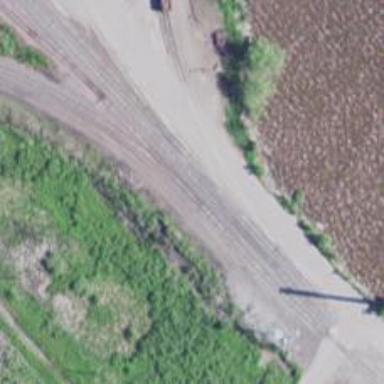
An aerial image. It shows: Railway spur service.